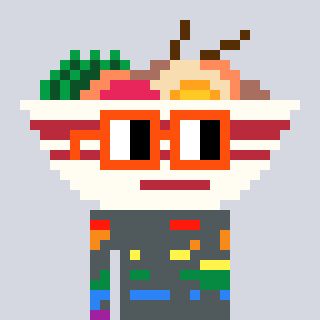
a pixel art character with square orange glasses, a noodles-shaped head and a bege-colored body on a cool background